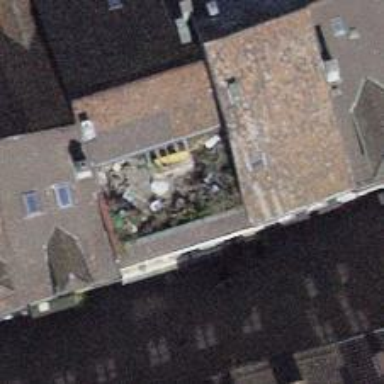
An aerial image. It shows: Café.